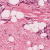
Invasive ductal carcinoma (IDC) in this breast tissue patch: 1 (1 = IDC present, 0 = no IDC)